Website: home-depot
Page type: customer-info-address
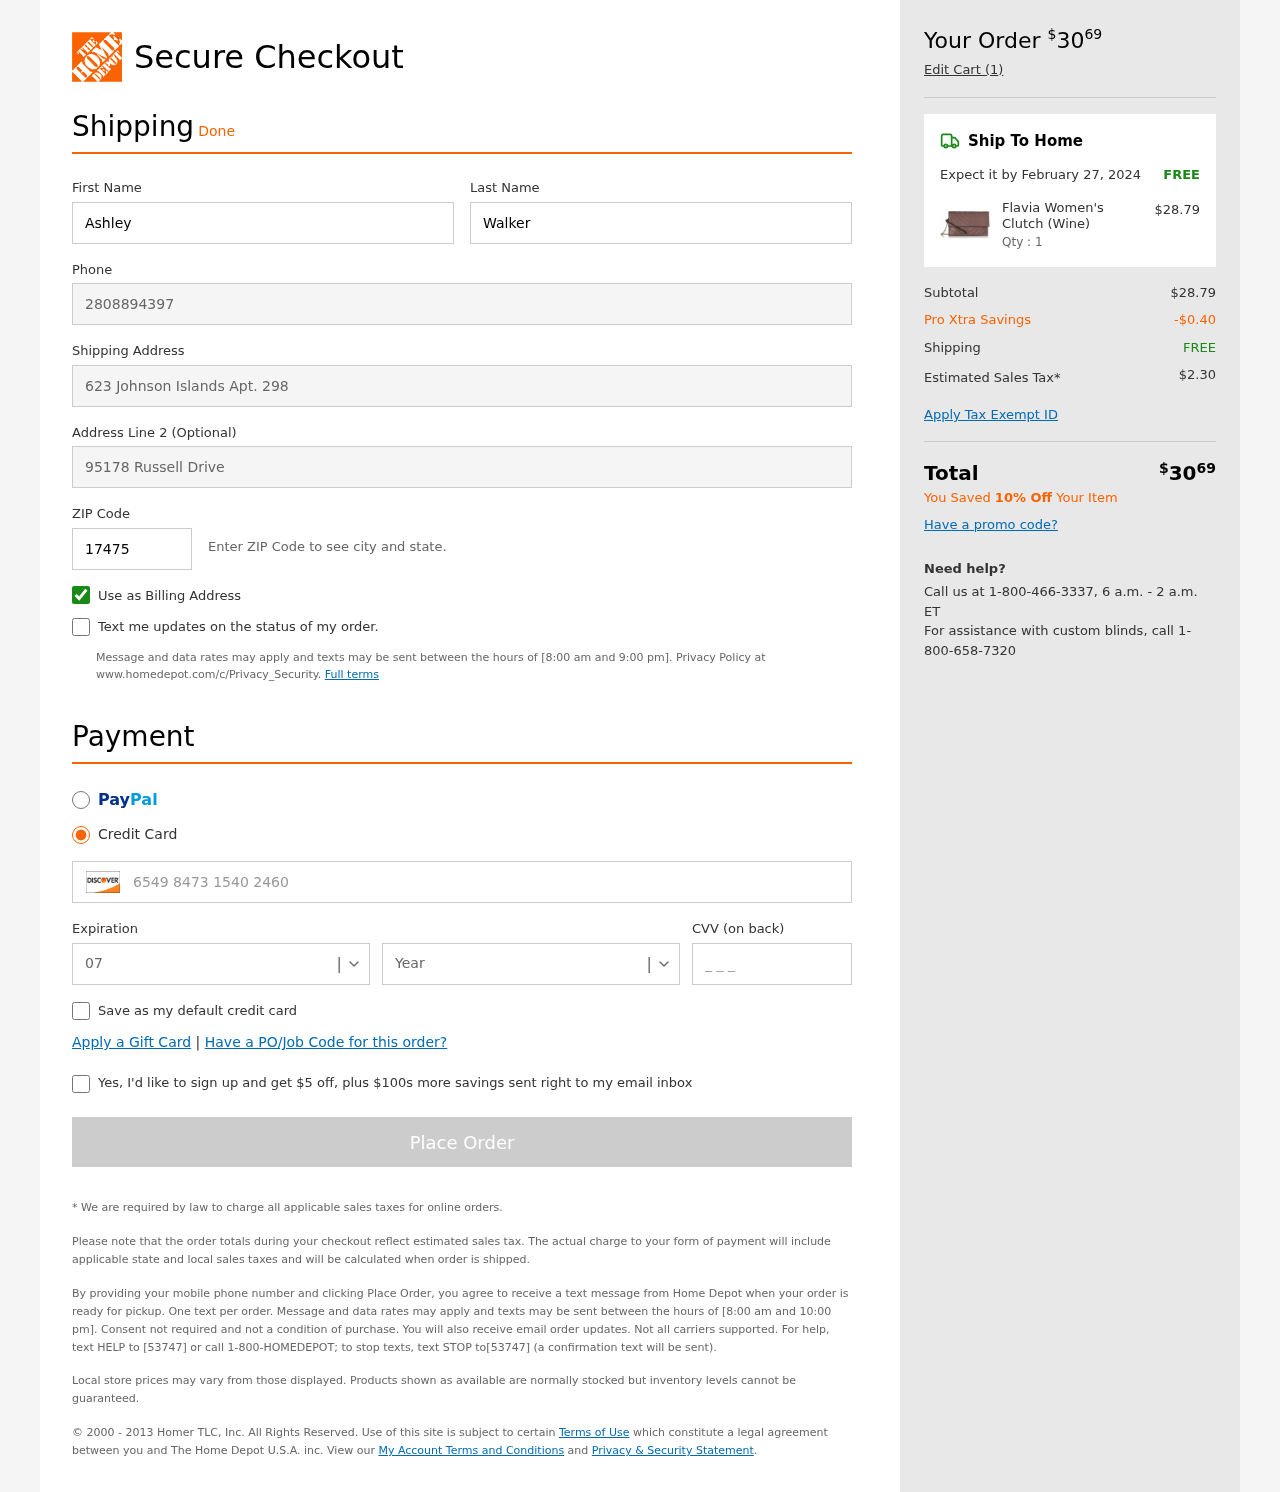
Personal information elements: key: PII_CARD_CVV
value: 599
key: PII_CARD_EXPIRY_MONTH
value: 07
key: PII_CARD_EXPIRY_YEAR
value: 28
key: PII_CARD_NUMBER
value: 6549 8473 1540 2460
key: PII_FIRSTNAME
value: Ashley
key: PII_LASTNAME
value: Walker
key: PII_PHONE
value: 2808894397
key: PII_POSTCODE
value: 17475
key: PII_STREET
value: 623 Johnson Islands Apt. 298
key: PII_STREET2
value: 95178 Russell Drive
Product elements: key: PRODUCT1_NAME
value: Flavia Women's Clutch (Wine)
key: PRODUCT1_PRICE
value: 28.79
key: PRODUCT1_QUANTITY
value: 1
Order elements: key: ORDER_TOTAL
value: $3069
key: ORDER_NUM_ITEMS
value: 1
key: ORDER_DELIVERY_DATE
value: February 27, 2024
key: ORDER_SHIPPING_COST
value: FREE
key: ORDER_SUBTOTAL
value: $28.79
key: ORDER_DISCOUNT
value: -$0.40
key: ORDER_SHIPPING_COST2
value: FREE
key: ORDER_TAX
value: $2.30
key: ORDER_TOTAL2
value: $3069
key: ORDER_SAVINGS_MESSAGE
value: You Saved 10% Off Your Item